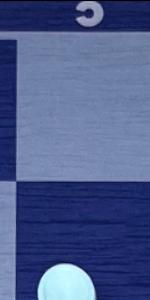
Label: Empty